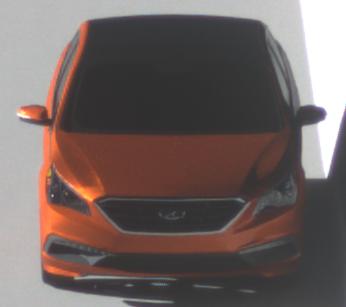
Make: Hyundai
Model: Sonata
Detailed model: Gen. 7
Model produced from: 2015
Model produced until: 2017
Doors: 4
Color: orange
Road condition: dry road
Daytime: morning or afternoon
Contrast: high contrast